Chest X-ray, AP view. Patient: 29 years old, sex F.
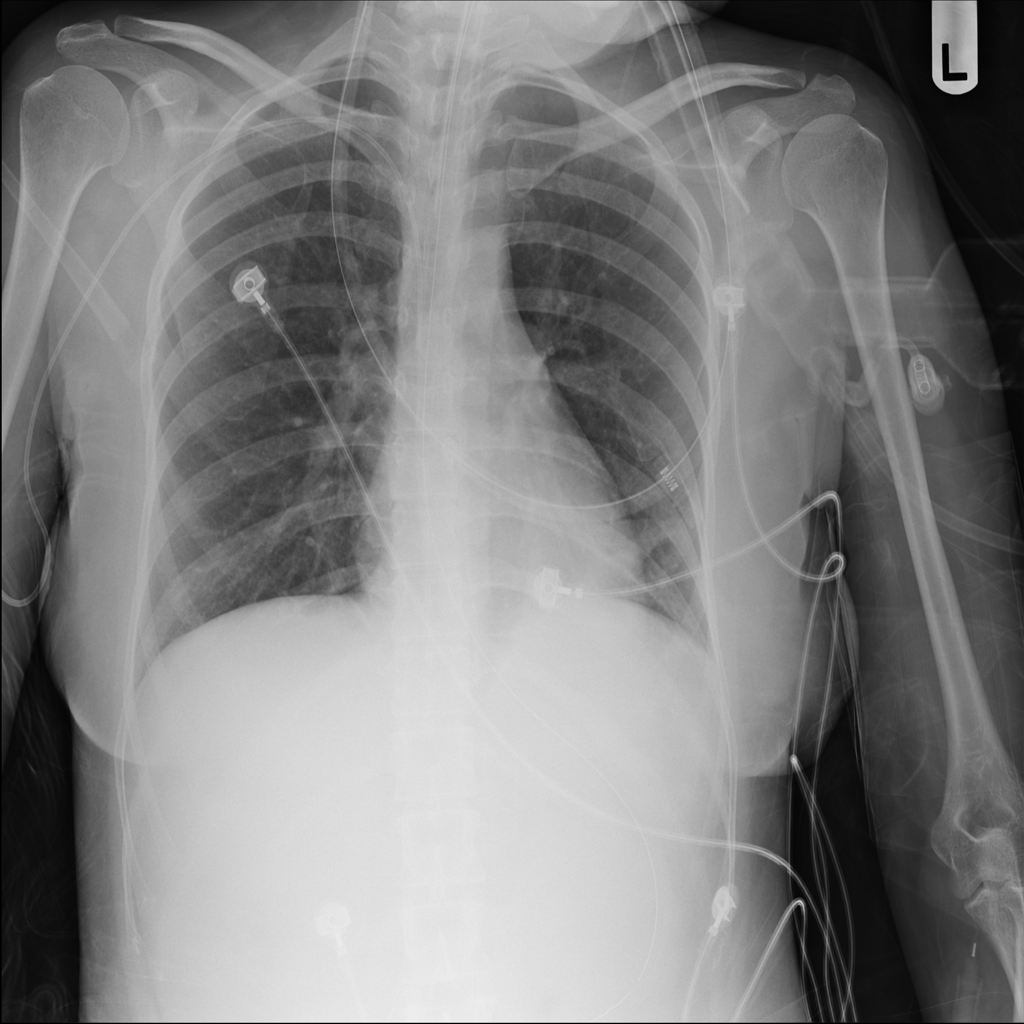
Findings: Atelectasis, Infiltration